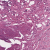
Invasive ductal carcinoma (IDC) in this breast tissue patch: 1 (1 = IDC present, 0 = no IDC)